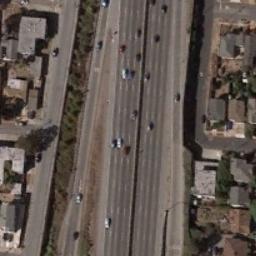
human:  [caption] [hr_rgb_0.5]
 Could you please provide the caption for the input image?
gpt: There are many buildings and roads and green plants on both sides of the freeway, And there are many cars on the freeway .

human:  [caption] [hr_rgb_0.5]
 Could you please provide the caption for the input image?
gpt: The freeway is next to some houses with some cars .

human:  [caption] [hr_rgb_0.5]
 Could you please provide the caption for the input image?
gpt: A straight freeway and some small roads go through the block and some cars are driving on freeways .

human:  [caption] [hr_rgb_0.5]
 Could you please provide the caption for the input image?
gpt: On the left of the highway is green land .

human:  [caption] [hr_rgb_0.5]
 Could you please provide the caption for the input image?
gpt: There are many buildings along the freeway .